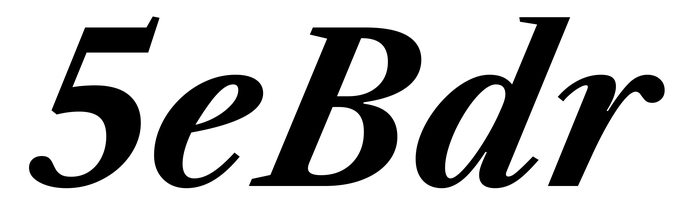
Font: LibreCaslonText-Italic_Bold_Italic